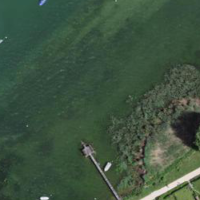
EUNIS habitat code: 14
Species observed at this site:
Phragmites australis